Question: '''
// cai.cpp (Computer Assisted Instruction)
// This program uses random number generation to assist students learn multiplication
#include <iostream>
#include <iomanip>
#include <cstdlib> // contains prototypes for srand and rand
#include <ctime>
#include <cctype>
using namespace std;
int main() {
int question();
string status;
int score{0};
cout << "
This program will present you with 10 multiplication problems
"
<< "enter the correct answer after the prompt
"
<< "Enter Y for YES and N for NO
"
<< "Do you want to try a game?";
cin >> status;
while(status == "Y" || status == "y") {
for(int x{0}; x < 11; x++) {
question();
score = score + question();
}
// report total score
cout << "
Total score is " << score << " out of 10";
cout << "
Would you like to play again?";
cin >> status;
if(status == "n" || status == "N") {
break;
}
}
cout << endl;
}
int question() {
string responses();
// use srand to generate the random nmber for the various problems
srand(static_cast<unsigned int> (time(0)));
int number1 = 1 + rand() % 12; // initialize random number
int number2 = 1 + rand() % 12; // initialize random number
int total = number1 * number2;
int response;
int score{0};
cout << "
What is " << number1 << + " times " << + number2 << + " ?";
cin >> response;
while (response != total) { // while answer is wrong, repeat question and wait for response
cout << "
That is incorrect, try again: ";
cin >> response;
}
if ( response == total) {
cout << responses();
score++; // increment score after each correct answer
}
return score;
}
string responses() {
string res1 = "Well done, that is correct!
";
string res2 = "Congratulations, that is very accurate!
";
string res3 = "Wow!, I'm impressed
";
string res4 = "You're doing great! Keep up the good work.
";
srand(static_cast<unsigned int> (time(0)));
int select{1 + rand() % 4};
switch(select) {
case 1: return res1;
break;
case 2: return res2;
break;
case 3: return res3;
break;
case 4: return res4;
break;
default: return " ";
}
}
'''
When I compile and run this program, I expect it to loop only 10 times but it loops more than 10 times, I'm thinking it has to do with the switch statement in the responses function but I do not understand why it should be causing a problem. Any explanation would be greatly appreciated. I have modified the while loop condition in the main function to loop different times but it always loops to display all the possible responses in the switch statement. Screen shot of results attached, I modified the while statement to loop only twice but I still had all my responses showing so it ended up looping 4 times.
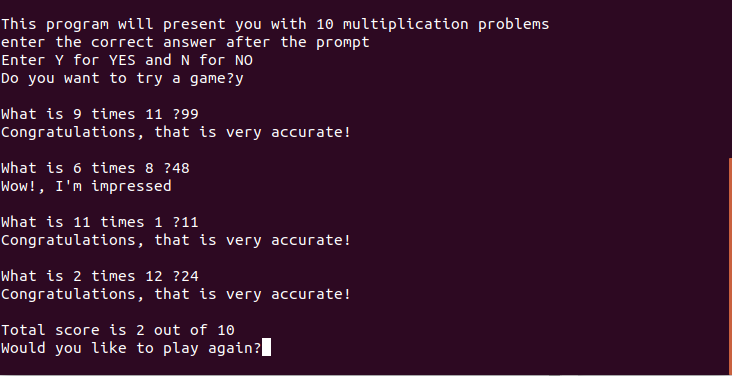
Answer: A few things to note. Your 'for' loop goes up to '< 11', meaning '10'. So 'x' from '0' to '10' (inclusive) is actually '11' times. You need to change the condition to '< 10', or change 'x' to start at '1'.
Second issue, inside the for loop, you are actually calling the 'question' function twice; with the first call's result being ignored. This is why you are getting 4 questions, each answered correctly, but only a score of 2.
Third, not so much an issue, but a bit redundant. At the end of the 'while' loop, you check 'status == "n" || status == "N"', however, this is unnecessary, since the 'while' loop's condition checks for 'y' and 'Y' already.
I've cleaned up your while loop a bit here:
'''
while(status == "Y" || status == "y") {
for(int x = 0; x < 10; ++x) {
score += question();
}
// report total score
cout << "
Total score is " << score << " out of 10";
cout << "
Would you like to play again?";
cin >> status;
}
'''
Unrelated thing to also clean up. You don't need to call 'srand' in the 'question()' function, instead just call it once in 'main'. Also, since this is C++, you can use newer random generators from the '<random>' header.